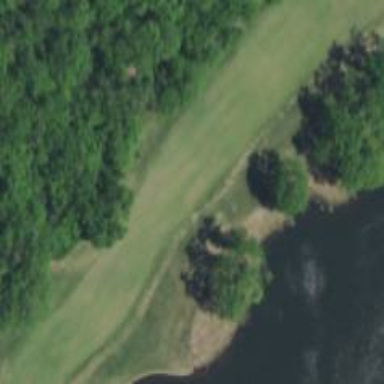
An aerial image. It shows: Golf hole.